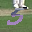
Label: 5